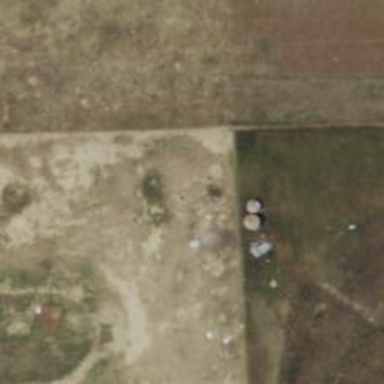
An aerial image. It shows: Silo.